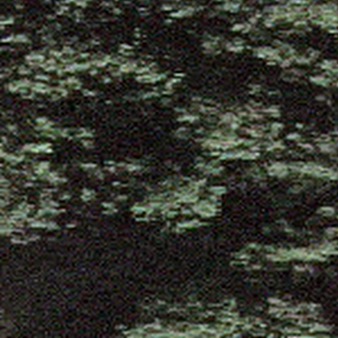
Label: other